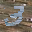
Label: 3